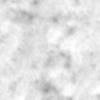
Label: no_change